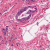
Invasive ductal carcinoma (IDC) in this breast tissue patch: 0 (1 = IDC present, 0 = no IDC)